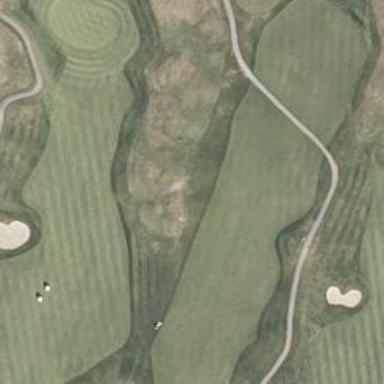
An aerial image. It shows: Golf hole.